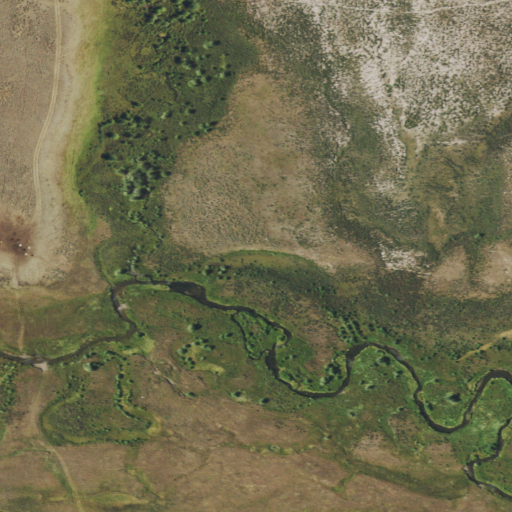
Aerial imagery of valley in Wyoming named Hay Gulch containing herbaceous wetlands and shrub